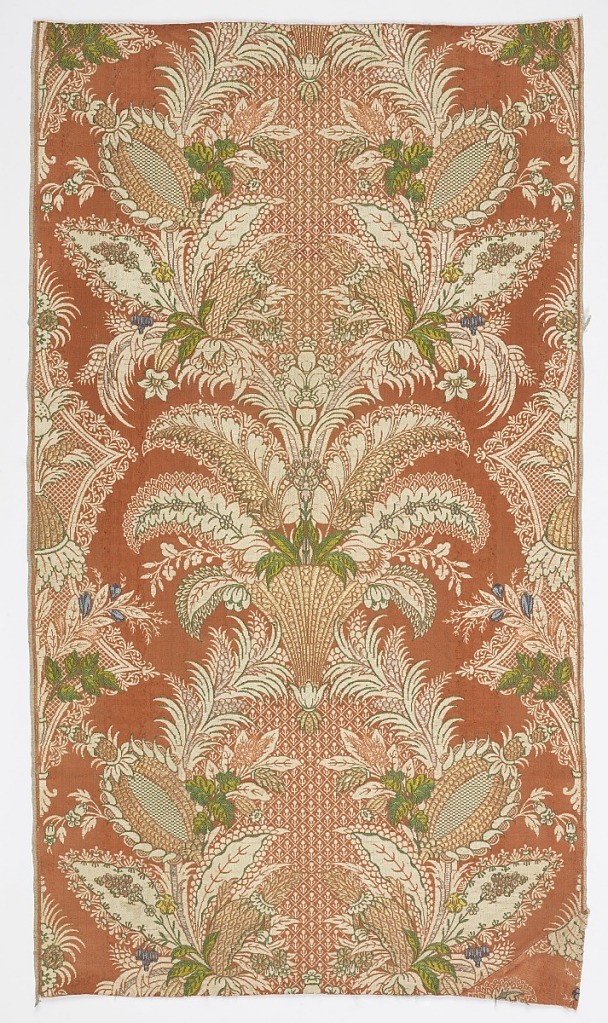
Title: Textile
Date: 1720–25
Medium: silk, metal foil-wrapped silk-core threads Technique: 7&1 satin with discontinuous supplementary weft patterning (brocaded)
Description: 'Lace style' woven silk with its design symmetrical around a vertical axis. Feathery exotic foliage brocaded in white with green, blue, yellow and gold metallic threads on a deep rose background. Many open areas in the design have small diaper fillings in white.